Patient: sex M, age 72
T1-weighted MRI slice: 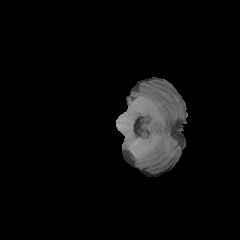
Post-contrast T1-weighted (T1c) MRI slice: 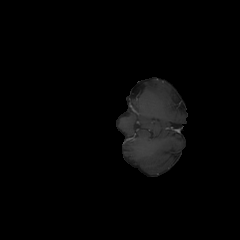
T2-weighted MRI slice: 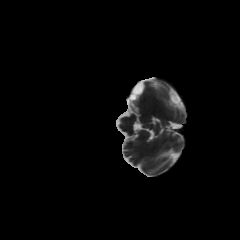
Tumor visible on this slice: no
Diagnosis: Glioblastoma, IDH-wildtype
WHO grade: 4